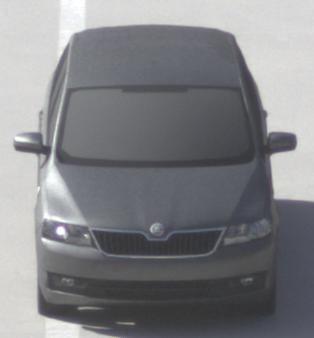
Make: Skoda
Model: Rapid Spaceback 1.2 TSI
Detailed model: Rapid Spaceback
Model produced from: 2013/10
Model produced until: 2015/04
Doors: 5
Color: gray
Road condition: dry road
Daytime: morning or afternoon
Contrast: high contrast